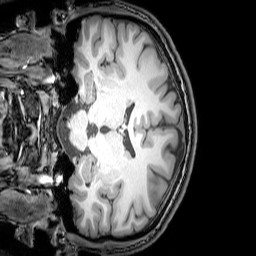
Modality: T1w
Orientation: coronal
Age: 22
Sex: male
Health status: healthy
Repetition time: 0.081 s
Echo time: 0.037 s